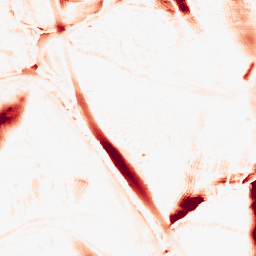
Category: morphological
Decomposition family: morphological_ellipse
Decomposition parameters: operation: opening
width: 20
height: 50
Upsampling method: lanczos
Upsampling parameters: scale: 8
Upsampling scale: 8